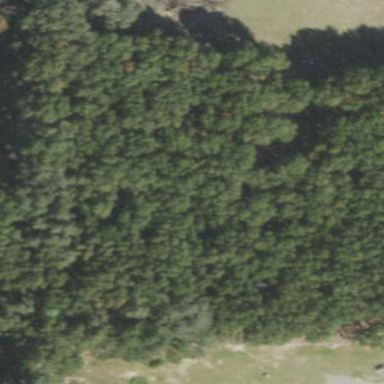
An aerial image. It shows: Woodland consisting mainly of needle-leaved trees.